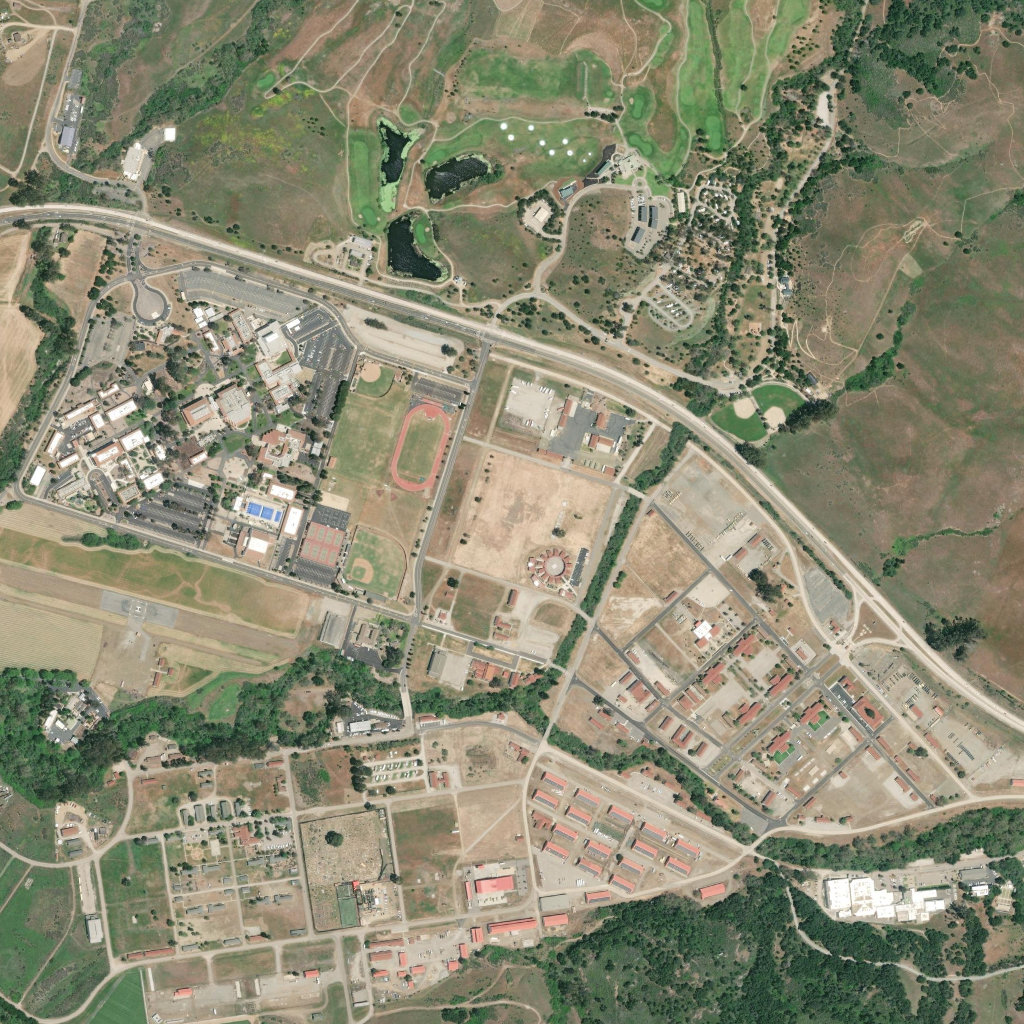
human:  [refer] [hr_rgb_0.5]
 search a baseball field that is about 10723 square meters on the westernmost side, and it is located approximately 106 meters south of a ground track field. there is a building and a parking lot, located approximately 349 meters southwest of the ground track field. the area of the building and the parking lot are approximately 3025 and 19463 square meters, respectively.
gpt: <box>[[33, 51, 40, 58, 0]]</box>

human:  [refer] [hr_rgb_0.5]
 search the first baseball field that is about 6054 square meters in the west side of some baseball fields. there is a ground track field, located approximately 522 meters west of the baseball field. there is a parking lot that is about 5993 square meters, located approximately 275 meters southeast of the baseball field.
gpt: <box>[[69, 38, 75, 44, 0]]</box>